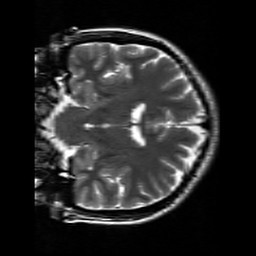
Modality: T2w
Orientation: coronal
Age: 26
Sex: female
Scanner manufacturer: siemens
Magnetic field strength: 3 T
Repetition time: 7 s
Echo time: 0.09 s